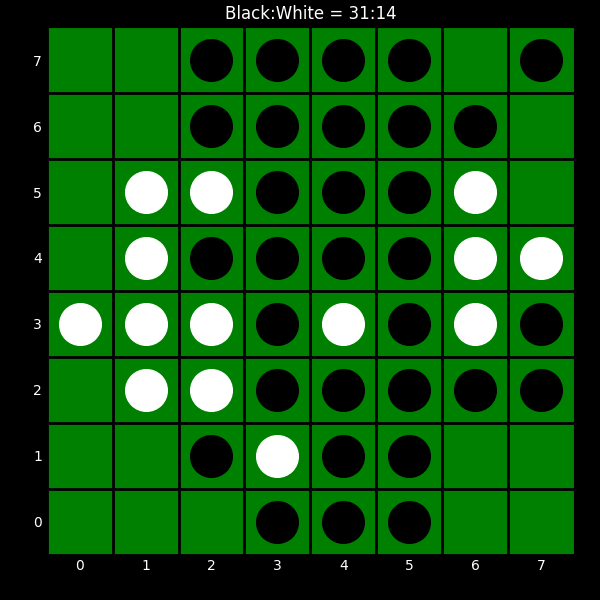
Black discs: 31
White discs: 14